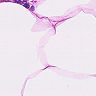
Metastatic tissue present: no